Question: Ok so I have this code:
'''
//adding the panel which will hold the order table
JPanel orderPanel = new JPanel();
right.add(orderPanel);
JTable order = new JTable(orderData, orderColumnNames);
JScrollPane orderPane = new JScrollPane(order);
orderPanel.add(orderPane);
'''
And I want to be able to remove this space :

I guess the space is made by the JScrollPane but i can't find any method to resize the JScrollPane to the JTable's size
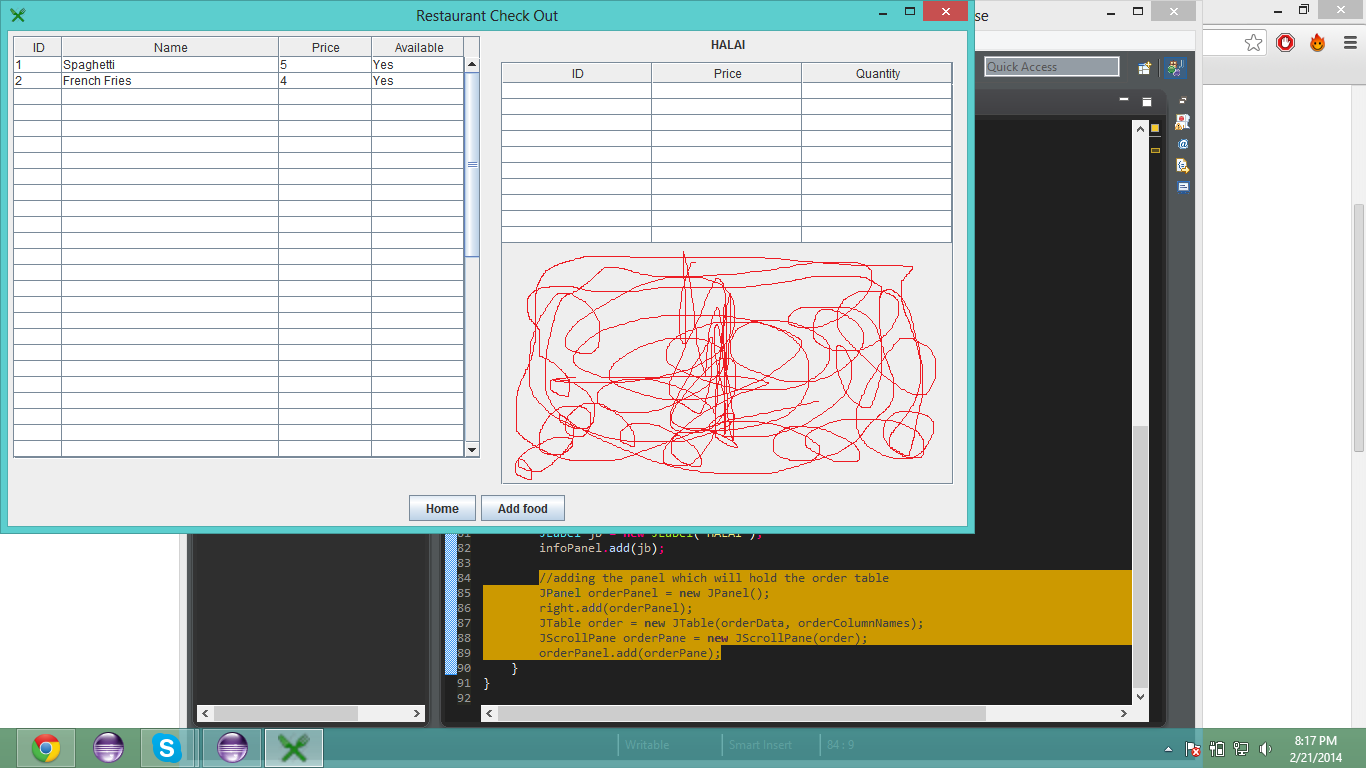
Answer: For the reasons adduced <URL> to return the desired size.